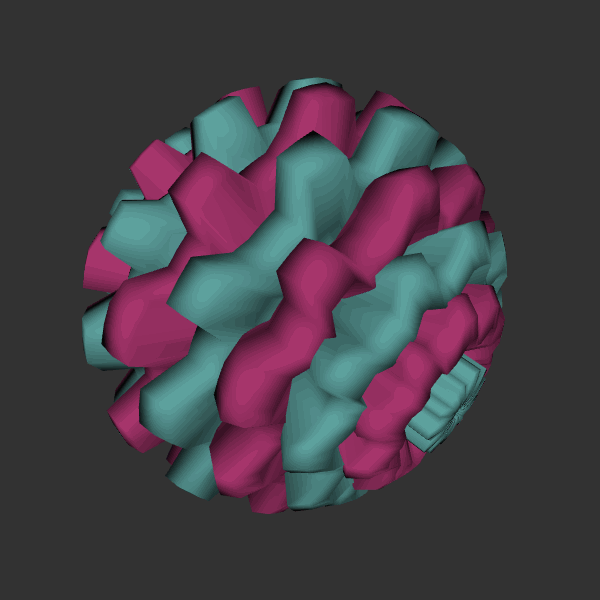
Background: dark